Question: having a problem while drawing a complex combinations of TextFields into BitmapData in as3, and i can't understand the reason for that, so please help me with it.
The problem happens when i change the parent's (x,y) or (width, height) and the drawn object got a bad effect like left blur.
I attached an image of what going, and here is a snippet of the code :
'''
//defining TextField object
var textField:TextField = new TextField();
textField.embedFonts = true;
textField.width = width;
textField.selectable = false;
textField.border = true;
var stylesheet:StyleSheet = new StyleSheet();
stylesheet.parseCSS(css);
textField.styleSheet = stylesheet;
textField.multiline = true;
textField.autoSize = TextFieldAutoSize.LEFT;
textField.antiAliasType = AntiAliasType.ADVANCED;
textField.wordWrap = true;
textField.condenseWhite = true;
textField.htmlText = "<p>"+text+"</p>";
//after adding it to a MovieClip i draw it into a BitmapData
var btmd:BitmapData = new BitmapData(width, height);
btmd.draw(this.page,null,null,null,null, true);
'''

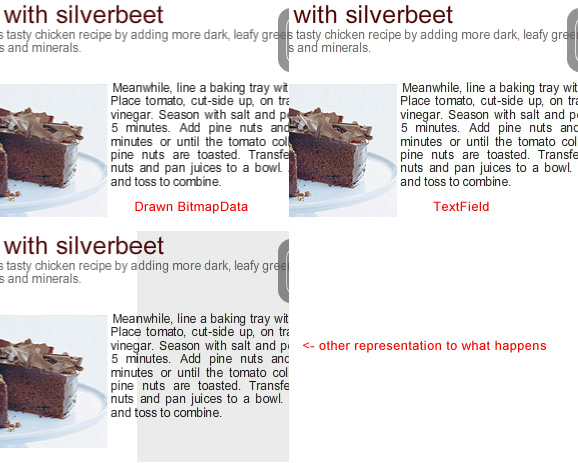
Answer: Thanks for your help,
the reason behind this ugly problem is setting the x, y for the Object (or) parents with long float values. the solve is by setting the x, y to int.
In other words,
'''
BitmapData.draw( obj );
'''
obj.x, obj.y should be Integers, or an ugly effect will be affected the drawn object.